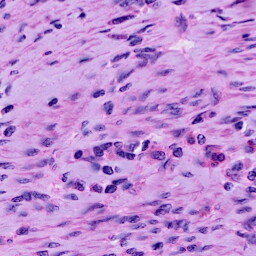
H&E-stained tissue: Cervix